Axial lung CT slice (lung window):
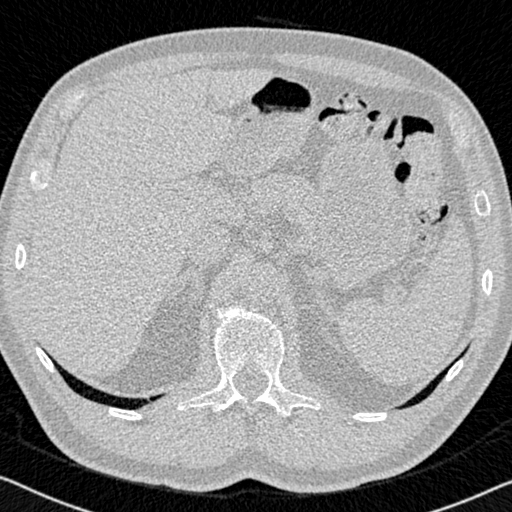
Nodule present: no